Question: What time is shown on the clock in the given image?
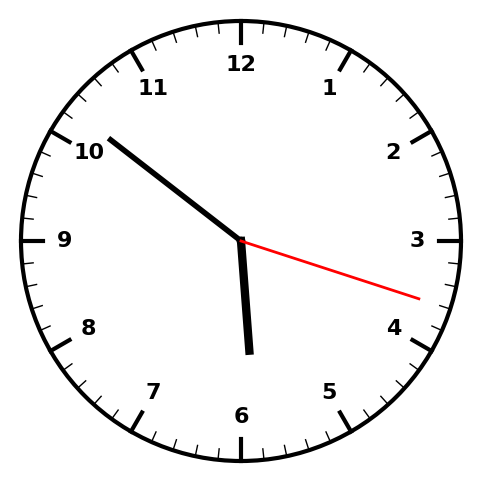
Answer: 05:51:18